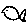
Label: fish